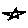
Label: star